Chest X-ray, PA view. Patient: 80 years old, sex M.
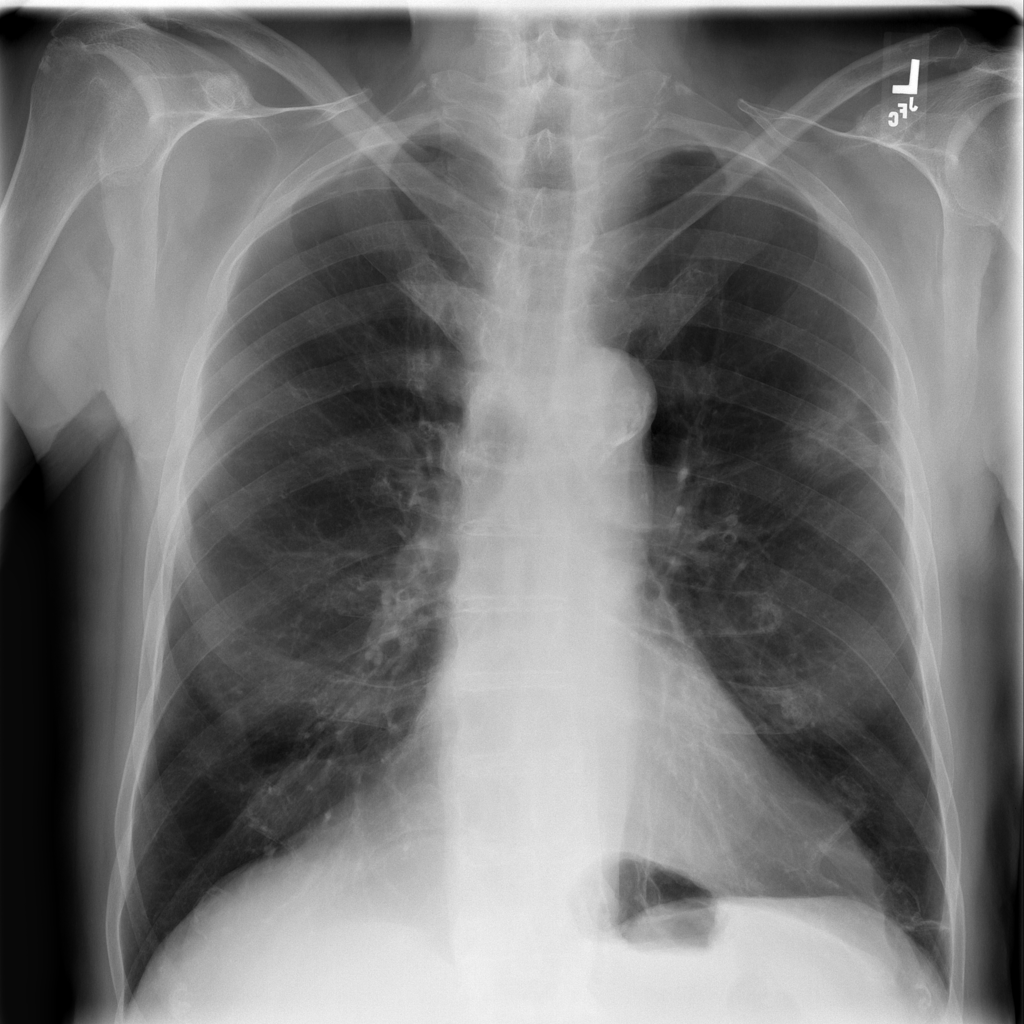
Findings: Mass, Nodule